Field crop: tomato
Growth stage: 1
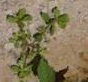
Species: portulaca